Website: macys
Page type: billing-address
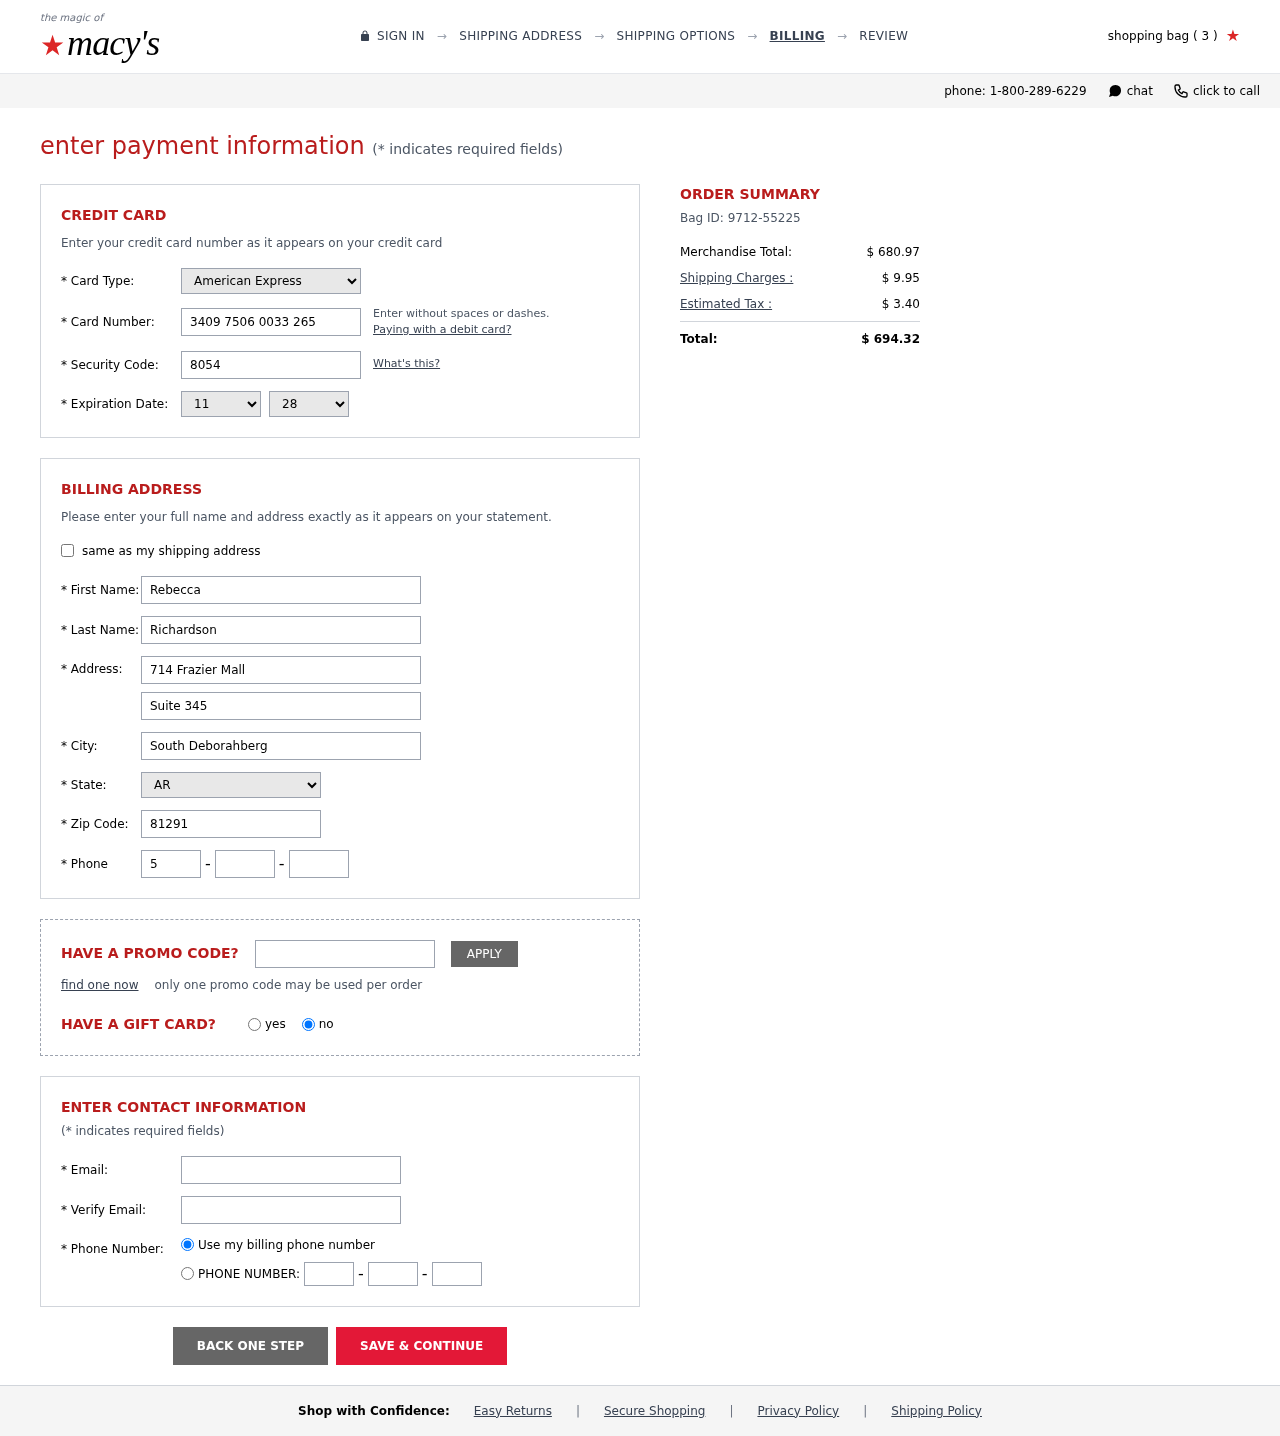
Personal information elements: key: PII_CARD_CVV
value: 8054
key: PII_CARD_EXPIRY_MONTH
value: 11
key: PII_CARD_EXPIRY_YEAR
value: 28
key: PII_CARD_NUMBER
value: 3409 7506 0033 265
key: PII_CARD_TYPE
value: American Express
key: PII_CITY
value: South Deborahberg
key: PII_EMAIL
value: rebecca.richardson@gmail.com
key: PII_FIRSTNAME
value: Rebecca
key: PII_LASTNAME
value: Richardson
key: PII_PHONE_AREA
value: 537
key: PII_PHONE_PREFIX
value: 782
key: PII_PHONE_SUFFIX
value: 3363
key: PII_POSTCODE
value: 81291
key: PII_STATE_ABBR
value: AR
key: PII_STREET
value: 714 Frazier Mall
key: PII_STREET2
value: Suite 345
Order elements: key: ORDER_NUM_ITEMS
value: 3
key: ORDER_ID
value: Bag ID: 9712-55225
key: ORDER_SUBTOTAL
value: $ 680.97
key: ORDER_SHIPPING_COST
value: $ 9.95
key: ORDER_TAX
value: $ 3.40
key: ORDER_TOTAL
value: $ 694.32